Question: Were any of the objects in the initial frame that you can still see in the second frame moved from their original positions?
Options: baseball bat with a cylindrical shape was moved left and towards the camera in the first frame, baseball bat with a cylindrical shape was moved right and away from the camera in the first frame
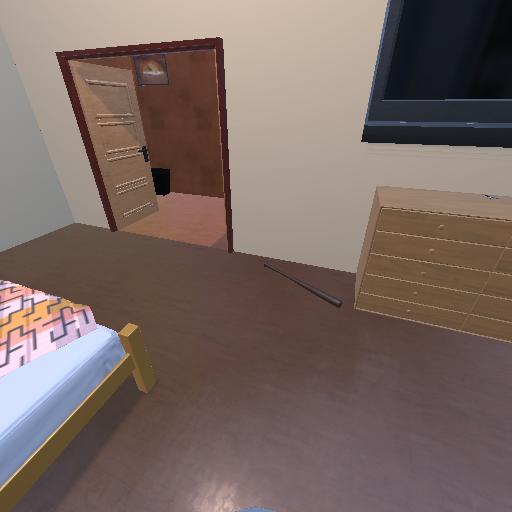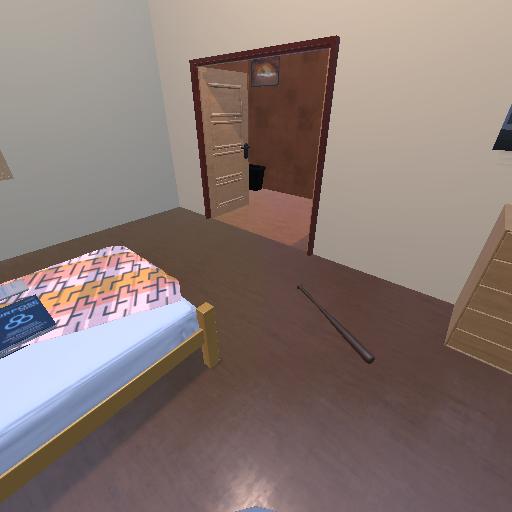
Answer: baseball bat with a cylindrical shape was moved left and towards the camera in the first frame